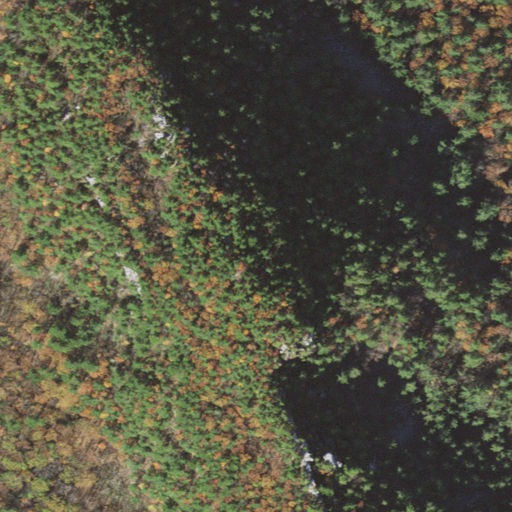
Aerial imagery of mountain in Massachusetts named Peeskawso Peak containing mixed forest, evergreen forest, and deciduous forest